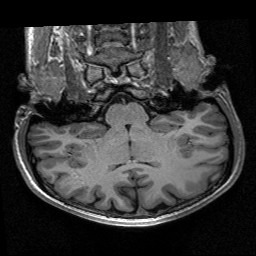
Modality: T1w
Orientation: sagittal